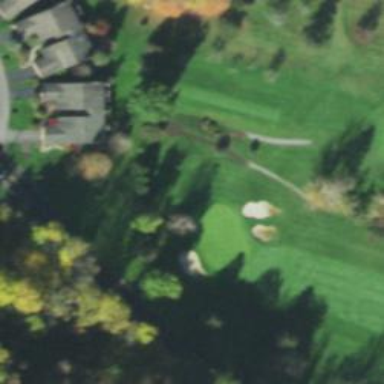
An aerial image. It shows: Path used for both walking and golf.